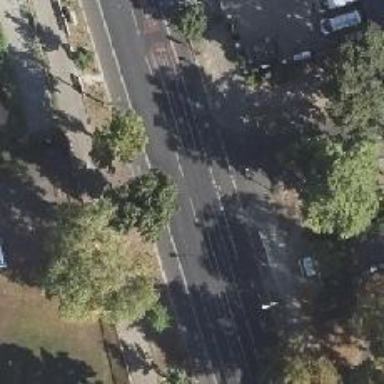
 along with cycle lane on the left. Parallel parking is available on the left side of the street."